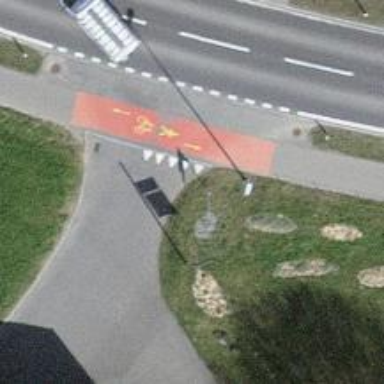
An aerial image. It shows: Road with "give way" sign.